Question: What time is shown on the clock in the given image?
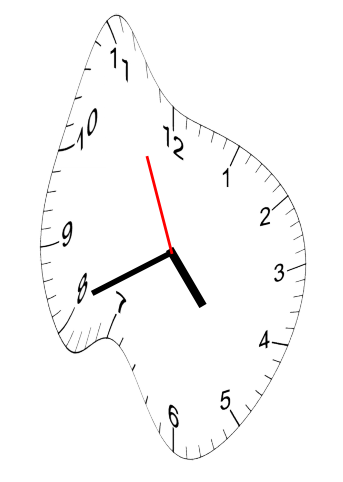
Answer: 04:40:56